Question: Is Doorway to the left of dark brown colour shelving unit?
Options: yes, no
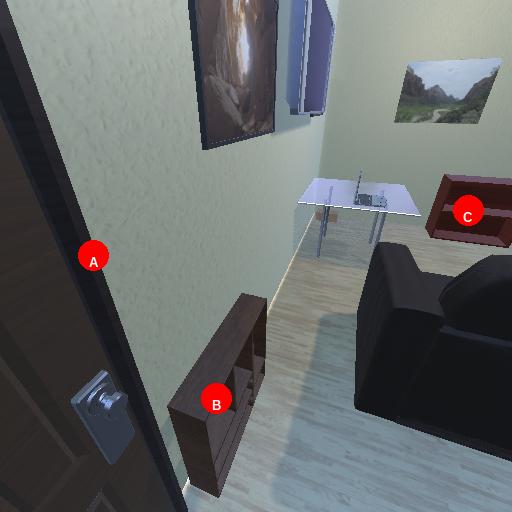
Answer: yes